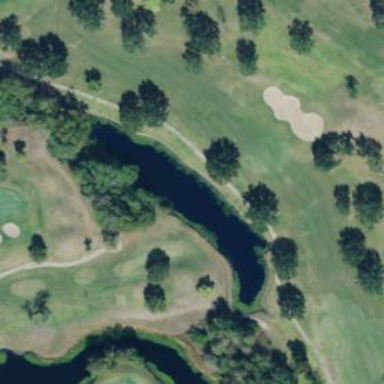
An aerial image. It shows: Golf fairway in the image.